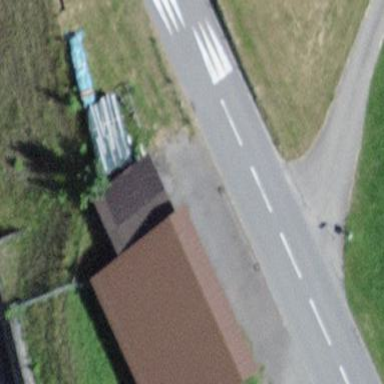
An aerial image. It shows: Shed.